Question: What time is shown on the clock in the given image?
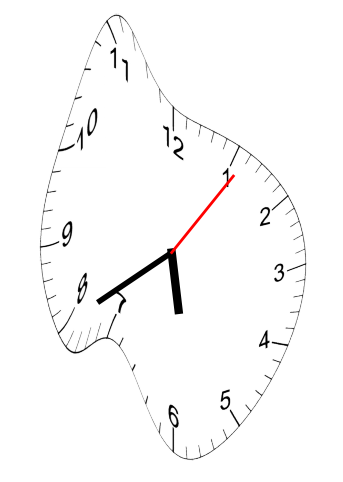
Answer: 05:40:06